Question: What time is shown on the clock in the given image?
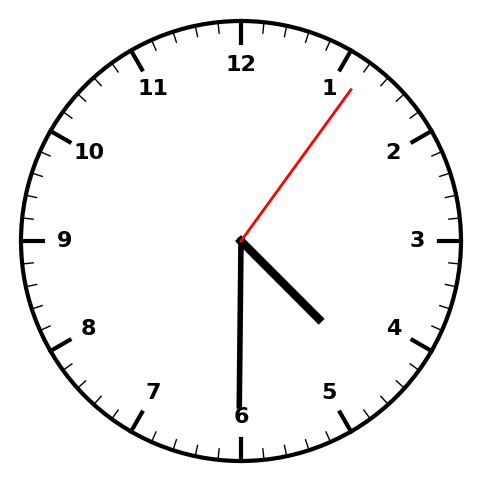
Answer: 04:30:06